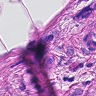
Metastatic tissue present: yes